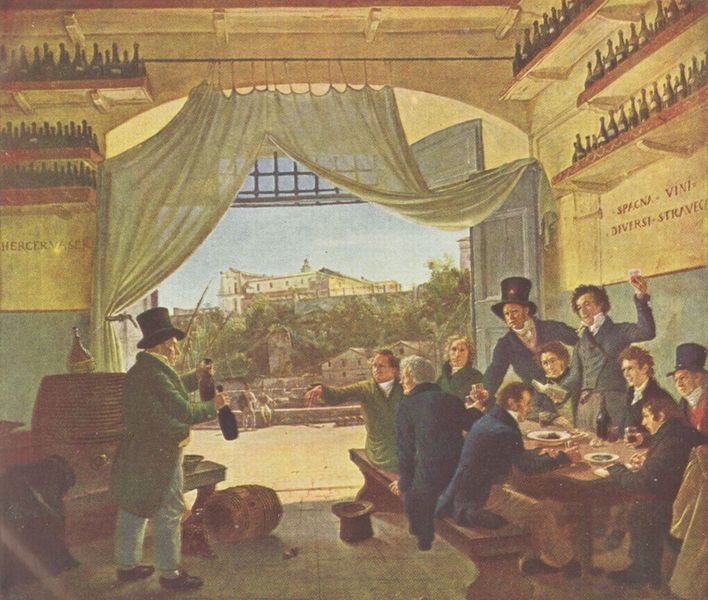
Titel: Wirtshausszene
Künstler: Peter Cornelius
Standort: Wroclaw
Institution: Muzeum Slaskie
Schlagwörter: berg, blau, gemälde, gruppe, hand, himmel, körper, mann, schatten, weiß, bäume, frauen, gelb, grün, landschaft, menschen, ocker, sitzen, stadt, bar, braun, fenster, frau, grau, holz, hut, hüte, licht, männer, raum, reden, schwarz, strasse, szene, tisch, tür, ausblick, gebäude, haus, beige, fest, gesellschaft, herren, malerei, versammlung, zylinder, alkohol, betrunken, feier, feiern, flasche, flaschen, gelage, gläser, kellner, kneipe, lokal, regal, trinken, wand, wirtschaft, architektur, mensch, stehen, stein, steine, teller, gesten, innenraum, möbel, tischbein, vorhang, erde, häuser, sonne, boden, decke, innen, klassizismus, personen, bühne, person, pflanzen, england, anhöhe, genre, garten, deutschland, aussicht, terrasse, schrift, sommer, italien, stab, fels, mauer, hof, ausflug, platz, bank, dielen, könig, essen, frack, gäste, tafel, wein, weinflaschen, gardine, inschrift, klavier, türflügel, balken, bretter, gehrock, tor, halle, wände, eingang, spitzweg, außen, offen, stangen, burg, durchblick, palast, künstler, gaststätte, weinhandlung, bier, fass, mahl, mahlzeit, vitrine, bänke, rom, biedermeier, öffnung, bankett, singen, anwesen, gut, mauern, schloß, reise, erhoben, griechenland, diskussion, ausgang, regale, gehröcke, abendmahl, fässer, stange, trinker, weinfass, zuprosten, weinflasche, gasthaus, schänke, wirt, wirtshaus, zecher, niderlande, ludwig, kolonie, zelt, schenke, weinfässer, pilgerväter, latein, zylinderhut, ausblicke, flügeltüren, studenten, gast, könig ludwig, brauerei, freunde, taverne, alkohl, feierei, gardinenstangen, burschenschaft, festivität, regalbretter, weinprobe, trinkende, zechen, bierbank, bierbänke, weinlokal, zünftig, 1700, schankraum, sweinstube, palazzzo, fölaschen